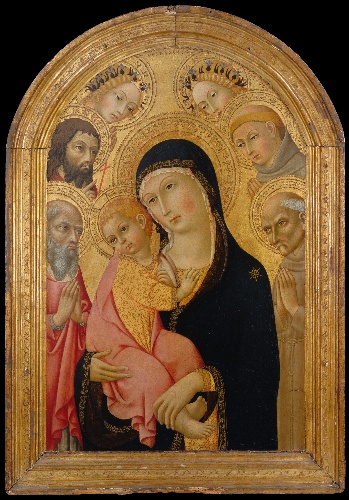
Title: Madonna and Child with Saints Jerome, Bernardino, John the Baptist, and Anthony of Padua and Two Angels
Artist: Sano di Pietro (Ansano di Pietro di Mencio)
Artist bio: Italian, Siena 1405–1481 Siena
Date: ca. 1465–70
Object type: Painting
Classification: Paintings
Medium: Tempera on wood, gold ground
Dimensions: Overall, with engaged frame: 29 1/8 × 20 3/8 in. (74 × 51.8 cm)
painted surface: 24 3/8 × 15 5/8 in. (61.9 × 39.7 cm)
Department: Robert Lehman Collection
Credit line: Robert Lehman Collection, 1975
Accession year: 1975
Repository: Metropolitan Museum of Art, New York, NY
Tags: Angels|Madonna and Child|Saint Jerome|Saint John the Baptist